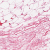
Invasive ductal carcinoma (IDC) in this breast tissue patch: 0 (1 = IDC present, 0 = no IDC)